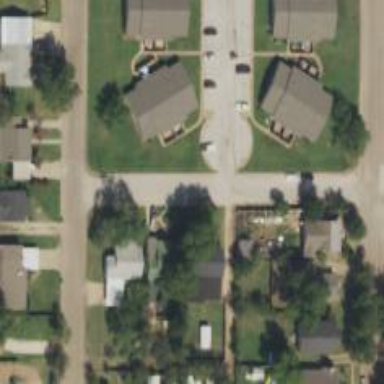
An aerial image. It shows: Alley classified as service road.